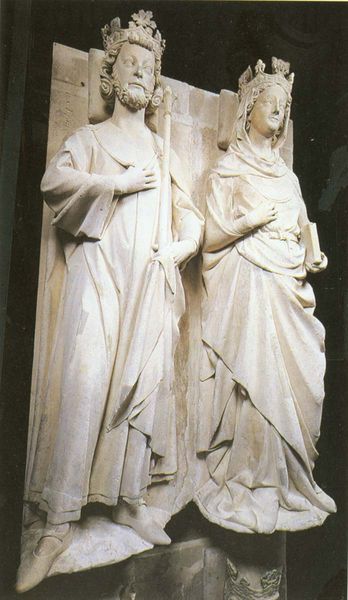
Titel: Gisants Roberts des Frommen (gest. 1031) und Konstanzes von Arles (gest. 1032)
Standort: Saint-Denis, Abteikirche (EU - F)
Schlagwörter: mann, frau, marmor, tuch, stein, figur, gewand, krone, schuhe, könig, otto, grab, königin, zepter